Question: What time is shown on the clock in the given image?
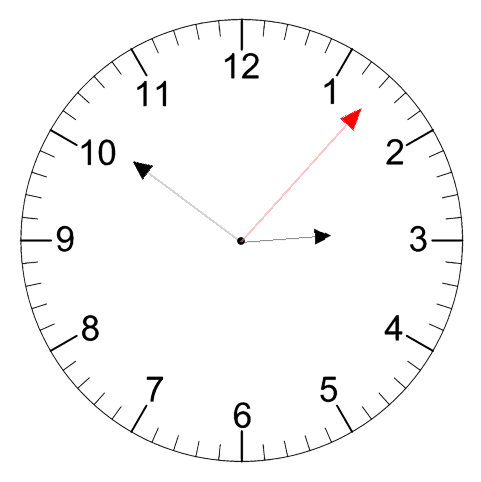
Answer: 02:51:07